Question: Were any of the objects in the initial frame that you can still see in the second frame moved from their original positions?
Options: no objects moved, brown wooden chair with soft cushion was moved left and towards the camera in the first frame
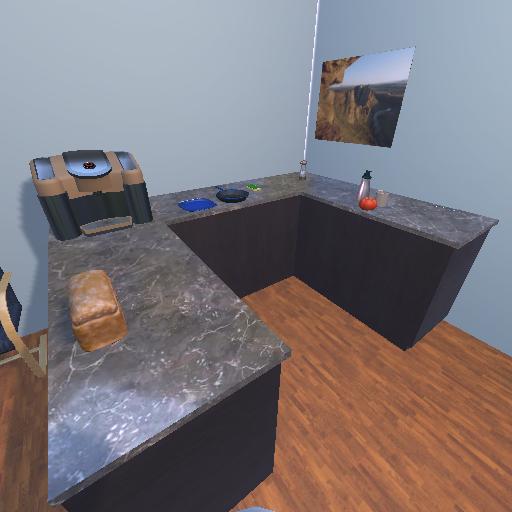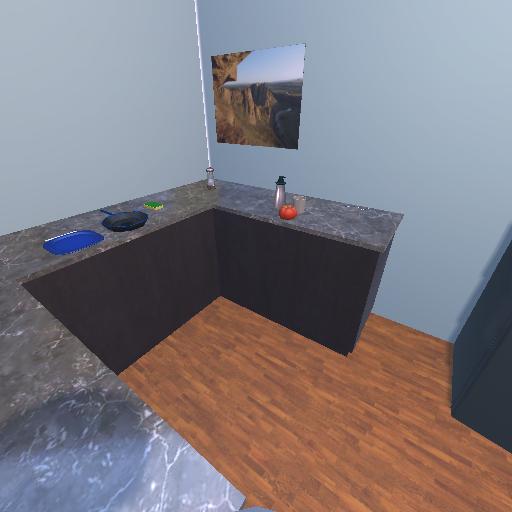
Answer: no objects moved